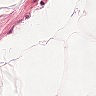
Metastatic tissue present: no